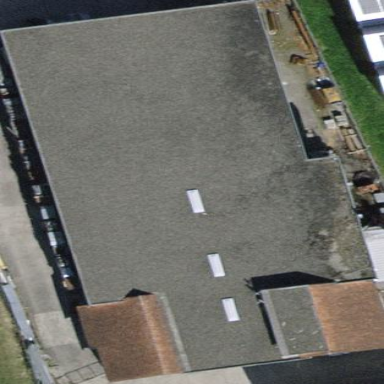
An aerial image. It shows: Car repair shop located in building.